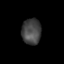
Tissue: lung
Cell type: Epithelial cells
Senescence score: 0.2265
Nuclear area (px): 494
Mean DAPI intensity: 68.356